Question: EDIT: Waylan's answer did the trick! Thanks!
I'm trying to zip .html files of docs to send to a customer. The goal is to have the same experience as navigating an actual website.

When opening the .html files, any link that is clicked goes to the parent folder, rather than the specific .html. For example, if I click on the link for the configuration page, it takes me to this parent folder (shown in the picture) with an index.html to the actual page. This is only happening in my local instance when I'm going through the .html files -- not when I'm navigating the built .md (using MkDocs).
- - -
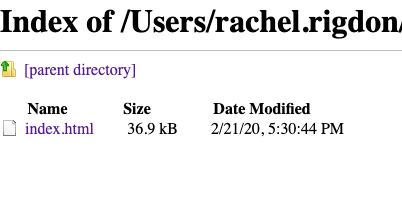
Answer: You probably want to set 'use_directory_urls: false' in your 'mkdocs.yml' config file.
The behavior you are seeing is based on a feature of web servers. If you request a directory (for example '/foo/') then the server will return the index page within that directory ('/foo/index.html'). MkDocs makes use of this feature to provide "pretty URLs" (URLs which do not have file extensions).
Therefore, when building the site, MkDocs will convert every page to an index file within a directory and will also rewrite all of the internal links to point to those locations. So long as the pages are hosted on a server which is configured to serve index pages (most are by default), this is not an issue.
However, if you are browsing the files locally without a web server or happen to be using a server which is not configured to handle index files, then you will see the behavior you are getting. You have two options:
1. Use a properly configured server.
2. Turn off the feature with MkDoc' use_directory_urls configuration setting.
To do the latter, add the following to your 'mkdocs.yml' config file:
'''
use_directory_urls: false
'''
Then rebuild the site with 'mkdocs build'. Now your pages will not all be index files.
Note that while this allows you to browse the files without a server (using 'file:///'), due to browser security policies, search will no longer work within a MkDocs site. Therefore, it is recommended that you always use a server. That also explains why the default configuration expects a server.